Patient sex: M
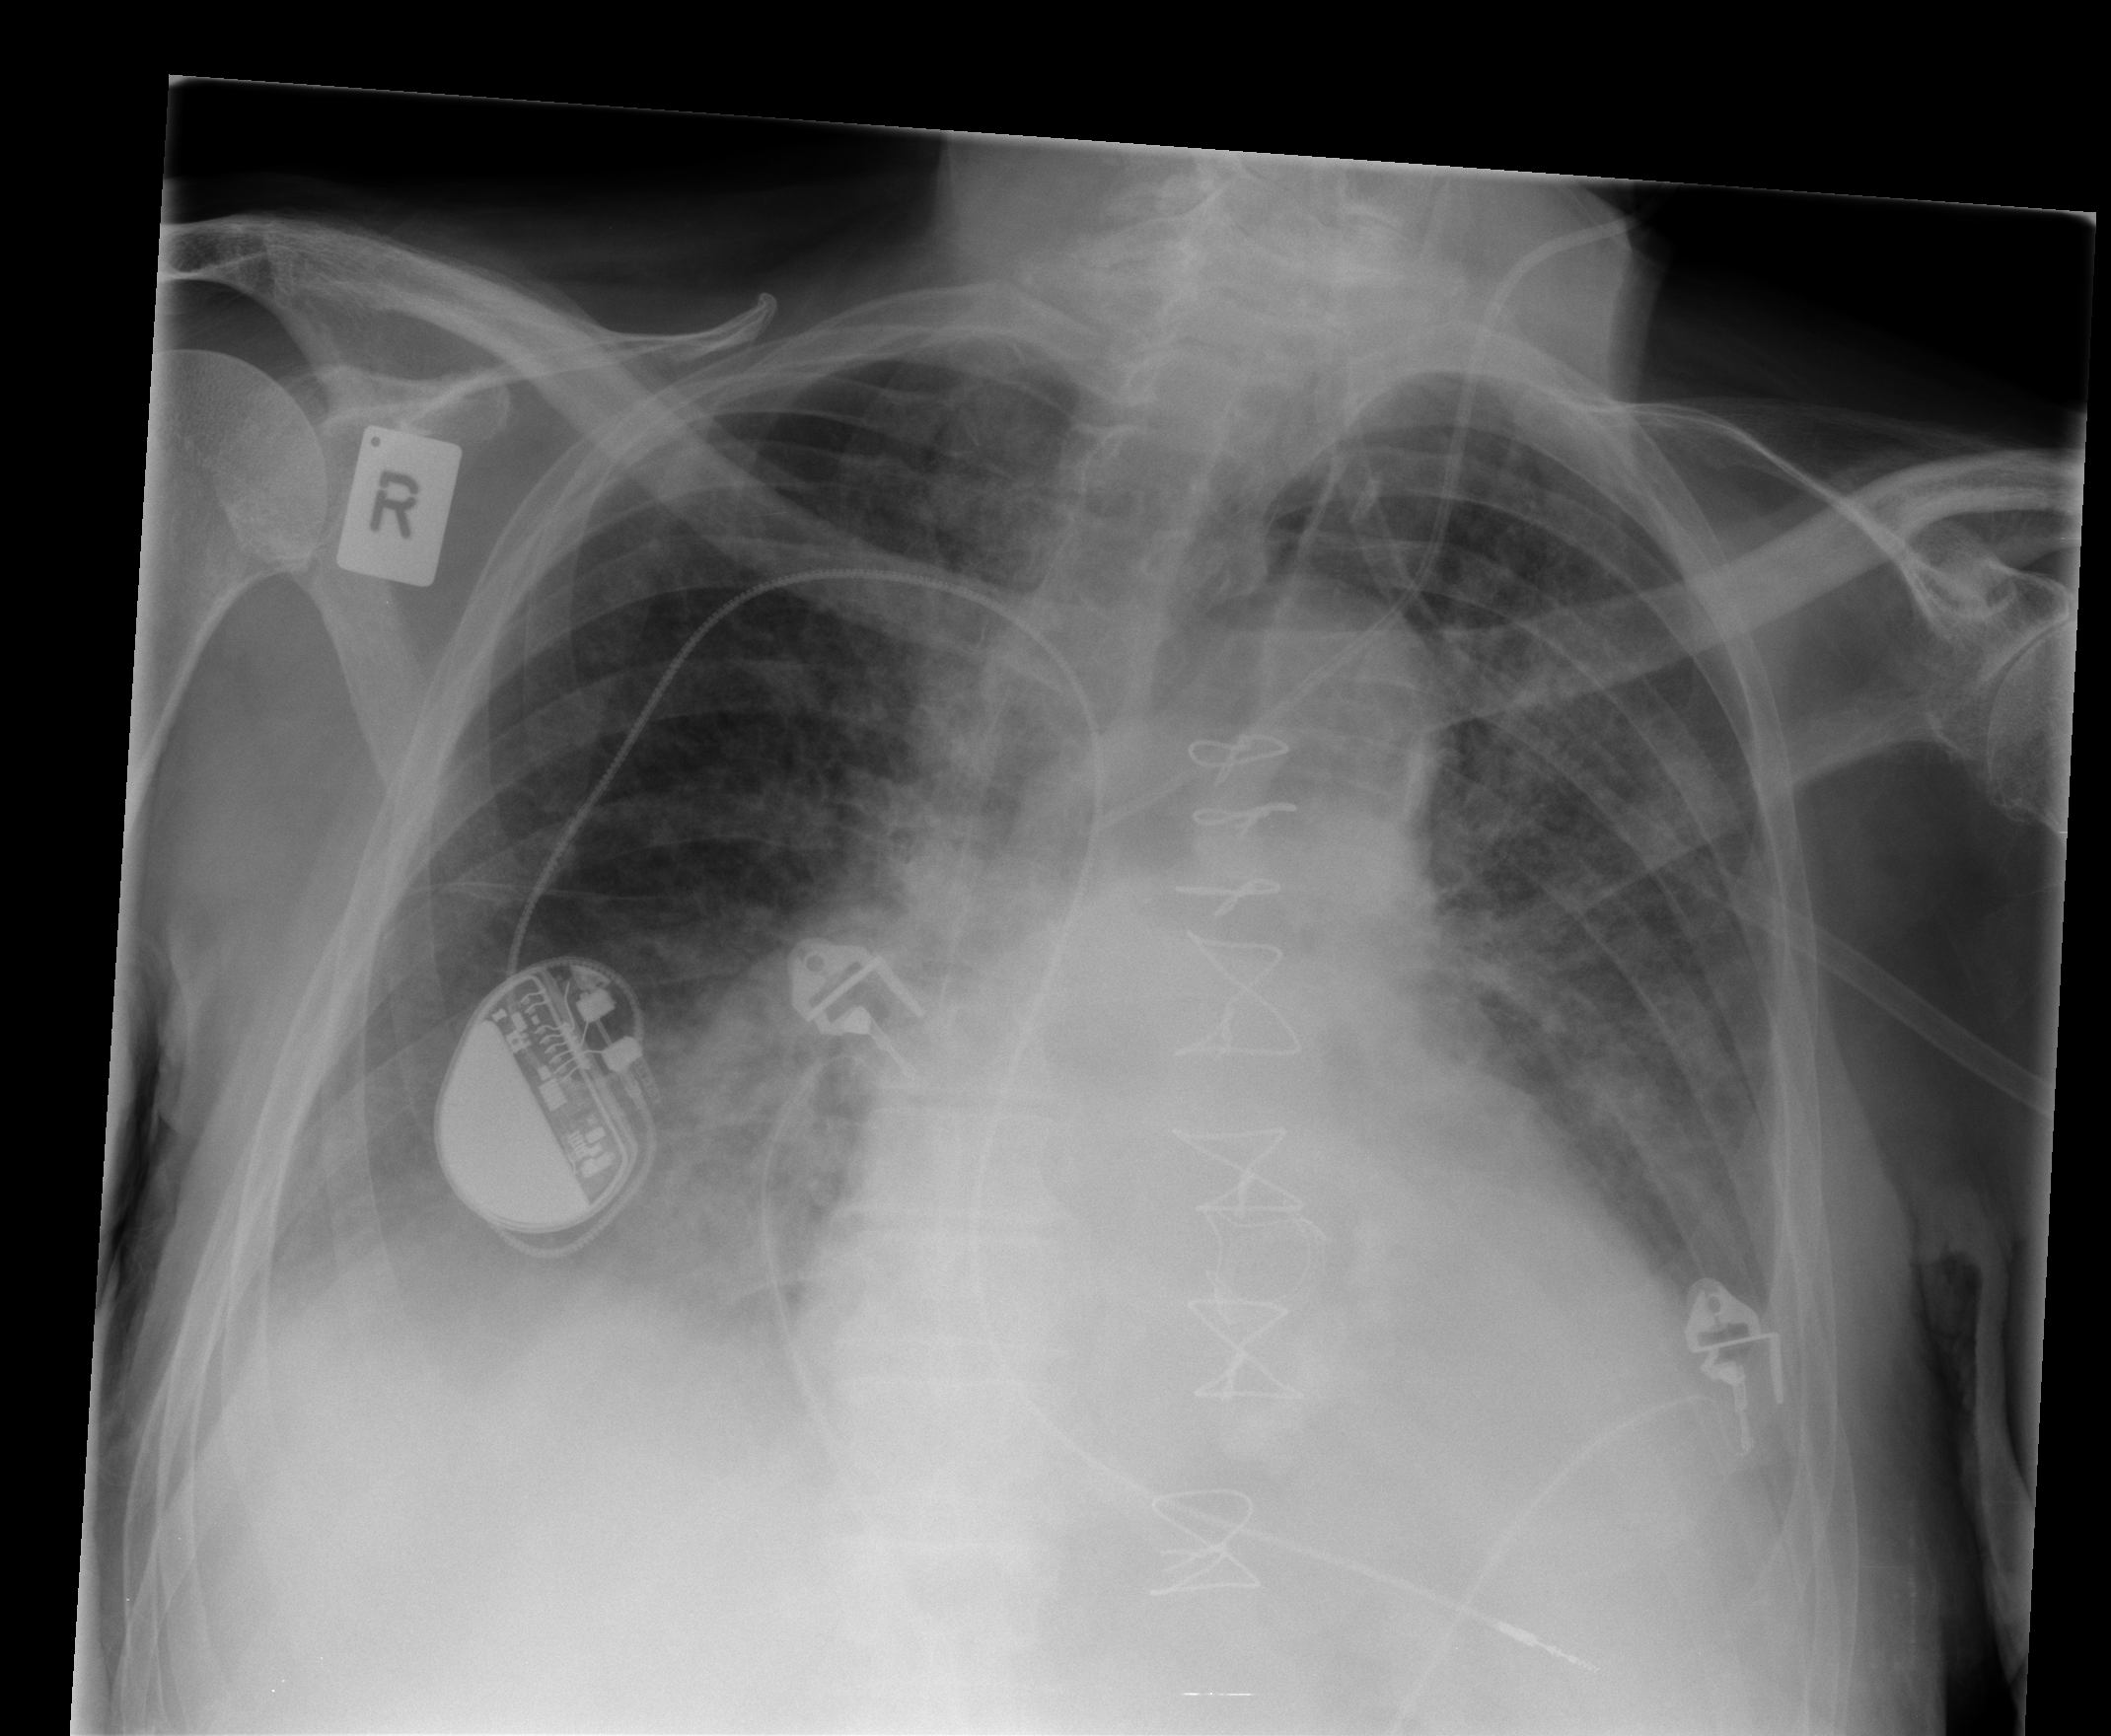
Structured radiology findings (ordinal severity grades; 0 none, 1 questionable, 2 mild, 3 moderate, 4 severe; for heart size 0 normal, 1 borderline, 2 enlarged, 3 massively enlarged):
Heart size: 2
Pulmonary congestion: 2
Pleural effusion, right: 2
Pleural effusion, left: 1
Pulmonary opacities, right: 1
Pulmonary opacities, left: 0
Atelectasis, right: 2
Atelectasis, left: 2